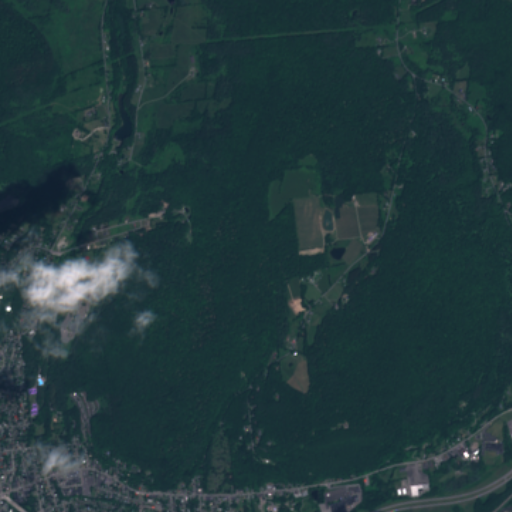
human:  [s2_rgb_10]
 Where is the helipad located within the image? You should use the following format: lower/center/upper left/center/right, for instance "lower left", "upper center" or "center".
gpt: The helipad is located in the lower center of the image.
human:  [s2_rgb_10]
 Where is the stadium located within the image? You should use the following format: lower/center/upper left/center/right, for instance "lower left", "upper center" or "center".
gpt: The stadium is located in the center left of the image.
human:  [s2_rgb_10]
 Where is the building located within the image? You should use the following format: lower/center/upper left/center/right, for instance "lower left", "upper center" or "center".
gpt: The building is located in the lower of the image.
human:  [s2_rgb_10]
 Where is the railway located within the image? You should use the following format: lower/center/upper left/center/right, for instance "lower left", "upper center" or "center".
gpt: The railway is located in the lower of the image.
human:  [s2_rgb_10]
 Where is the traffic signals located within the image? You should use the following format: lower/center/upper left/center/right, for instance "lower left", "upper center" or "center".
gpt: The traffic signals is located in the lower left of the image.
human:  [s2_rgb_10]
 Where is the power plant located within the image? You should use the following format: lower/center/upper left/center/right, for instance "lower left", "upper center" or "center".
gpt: There is no power plant in the image.